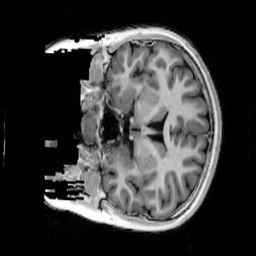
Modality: T1w
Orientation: coronal
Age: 16
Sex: female
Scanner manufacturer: siemens
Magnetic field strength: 3 T
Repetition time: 4 s
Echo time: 0.00291 s